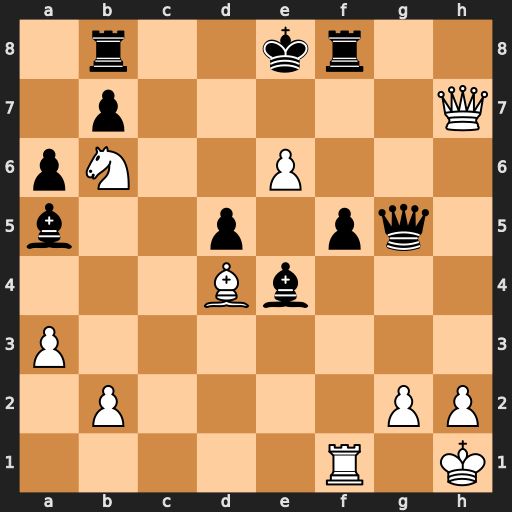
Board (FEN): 1r2kr2/1p5Q/pN2P3/b2p1pq1/3Bb3/P7/1P4PP/5R1K
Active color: w
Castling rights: -
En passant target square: -
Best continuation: Qd7#